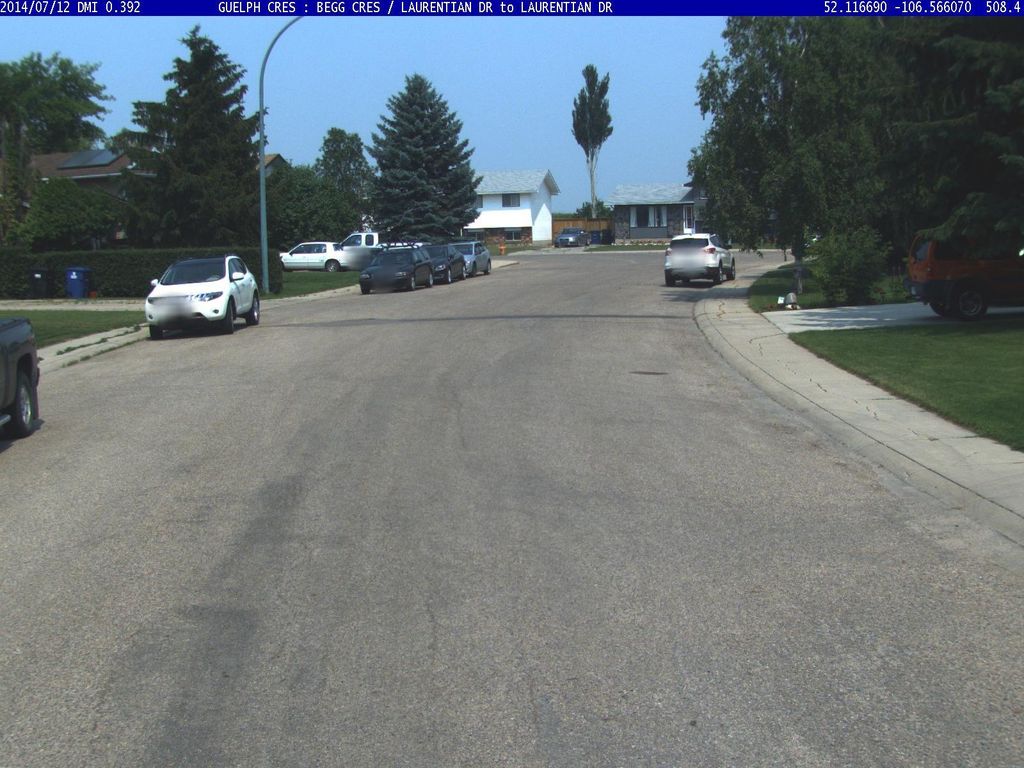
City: saskatoon